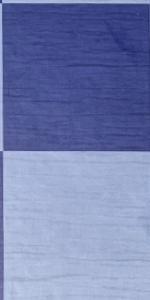
Label: Empty